Field crop: maize
Growth stage: 2
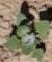
Species: chenopodium